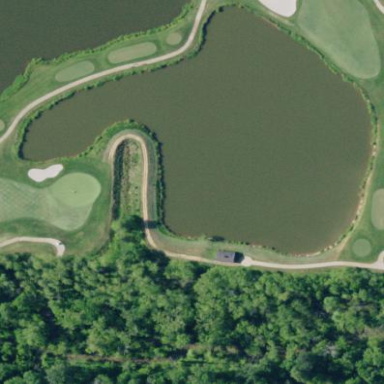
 serving as water hazard for golf course."